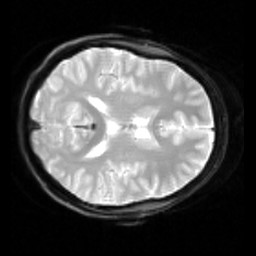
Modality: inplaneT2
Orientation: axial
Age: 30
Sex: female